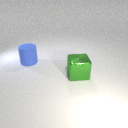
large blue rubber cylinder behind large green metal cube